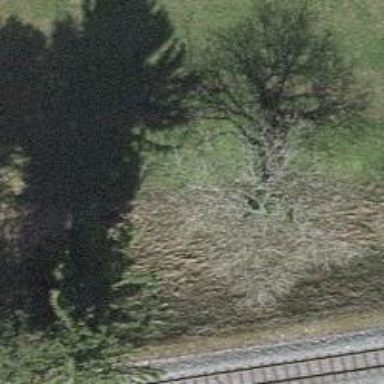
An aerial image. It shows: Row of trees in natural setting.